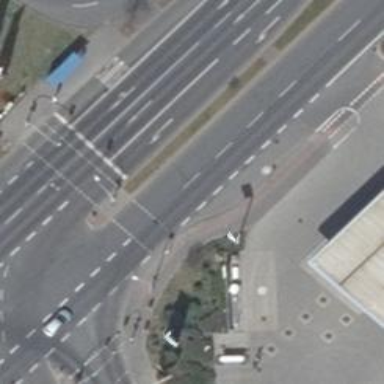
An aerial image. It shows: Traffic signal crossing.